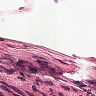
Metastatic tissue present: yes